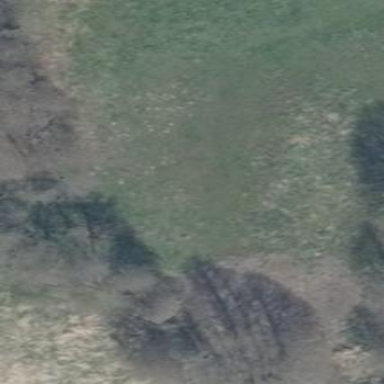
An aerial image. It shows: Beautiful meadow.